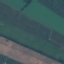
Land use / land cover class: AnnualCrop